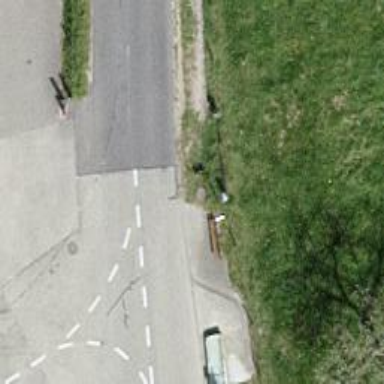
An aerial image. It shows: Bus stop with platform for public transport.